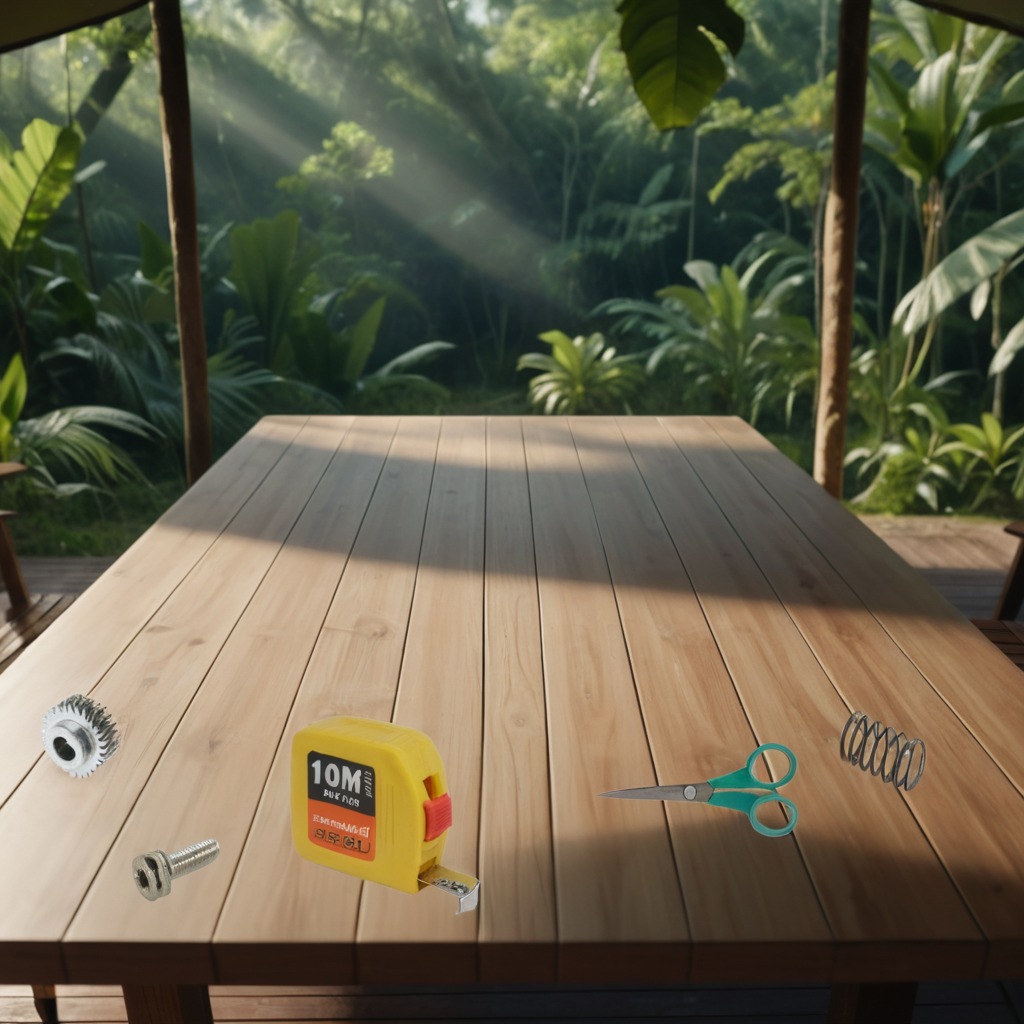
A steel gear with teeth, a measuring tape, a metal machine screw, a coiled metal spring, and a pair of scissors are lying on a clean wooden table inside a jungle field workshop tent.